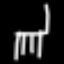
Label: chair